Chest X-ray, PA view. Patient: 62 years old, sex M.
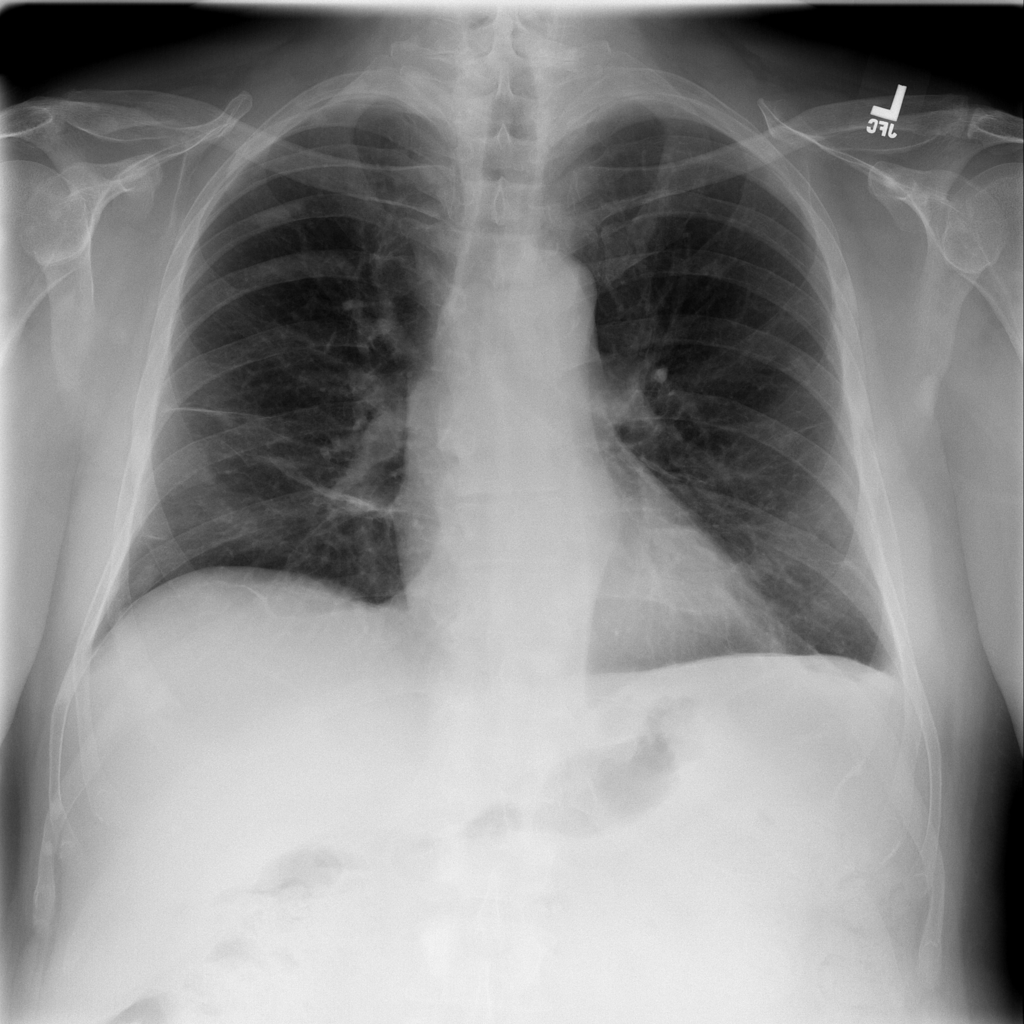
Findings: Effusion